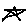
Label: star